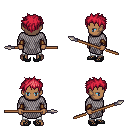
a pixel art fantasy rpg character, male body template, human, dark skin, chain mail, white pants, ruby red bedhead hairstyle, cloth bracers, ghillies, spear, four views (front, back, left, right), 2x2 character sprite sheet, small pixel art, hard edges, no anti-aliasing